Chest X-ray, AP view. Patient: 69 years old, sex M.
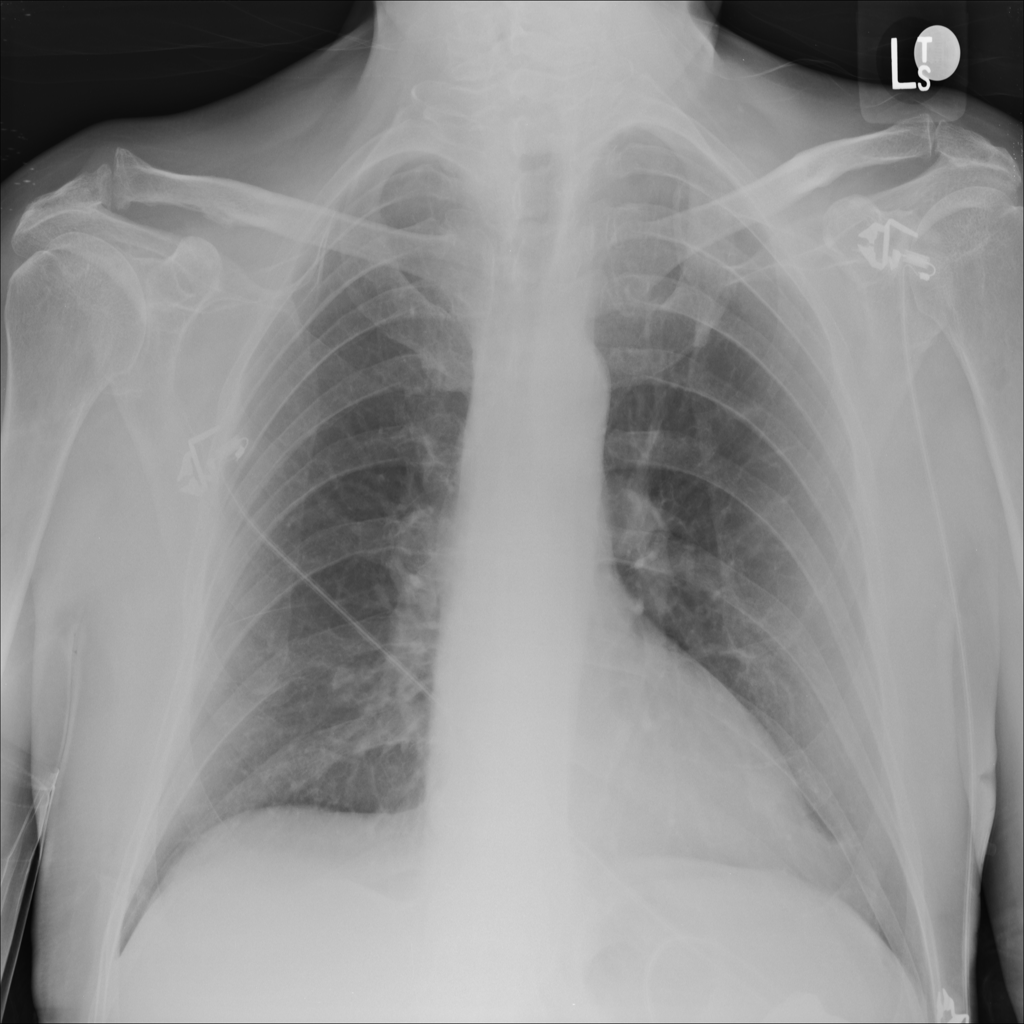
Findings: No Finding